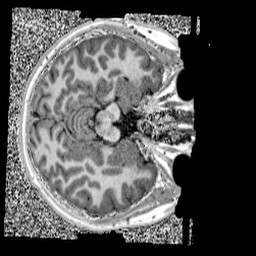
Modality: UNIT1
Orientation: axial
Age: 11
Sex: male
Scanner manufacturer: siemens
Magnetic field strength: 3 T
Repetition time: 4 s
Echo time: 0.00299 s